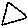
Label: triangle